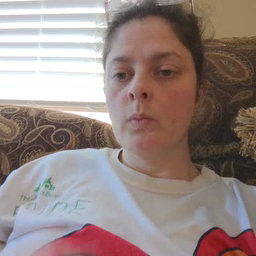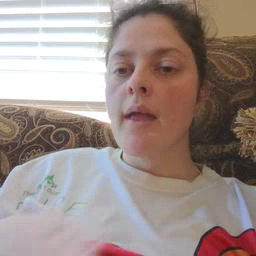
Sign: quiet